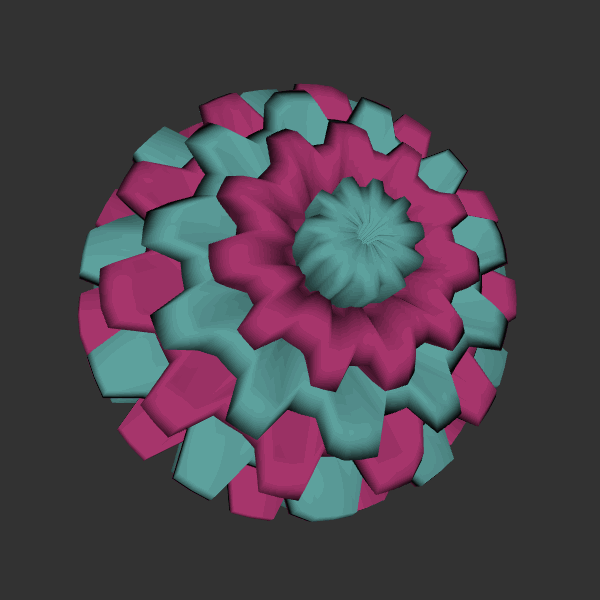
Background: dark